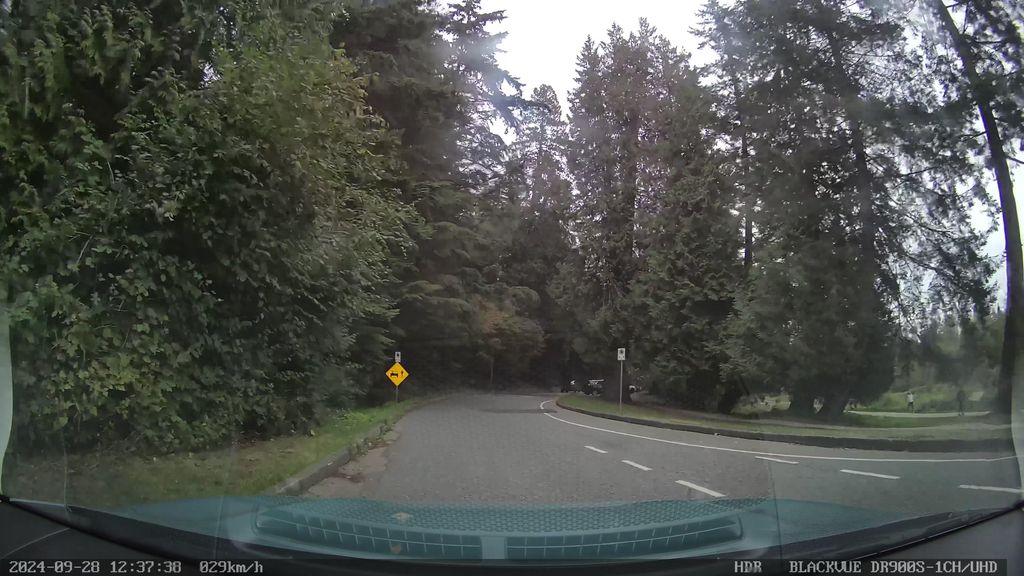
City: vancouver